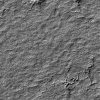
Atmospheric dust classification: not_dusty